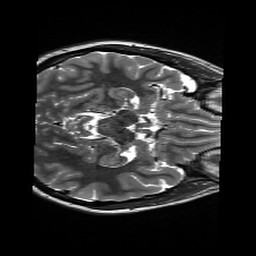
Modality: T2w
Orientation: axial
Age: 21
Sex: female